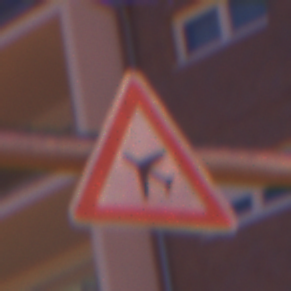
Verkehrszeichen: FlugbetriebRechts
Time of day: Night
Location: Outdoor (Urban)
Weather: PartlyCloudy
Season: NotSpecified
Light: Artificial